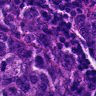
Metastatic tissue present: yes